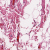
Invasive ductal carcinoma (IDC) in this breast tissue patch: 0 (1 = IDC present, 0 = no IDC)